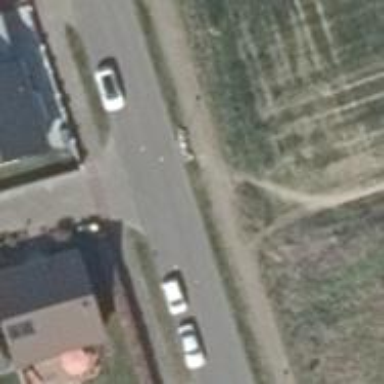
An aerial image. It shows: Residential road with separate sidewalks on both sides.